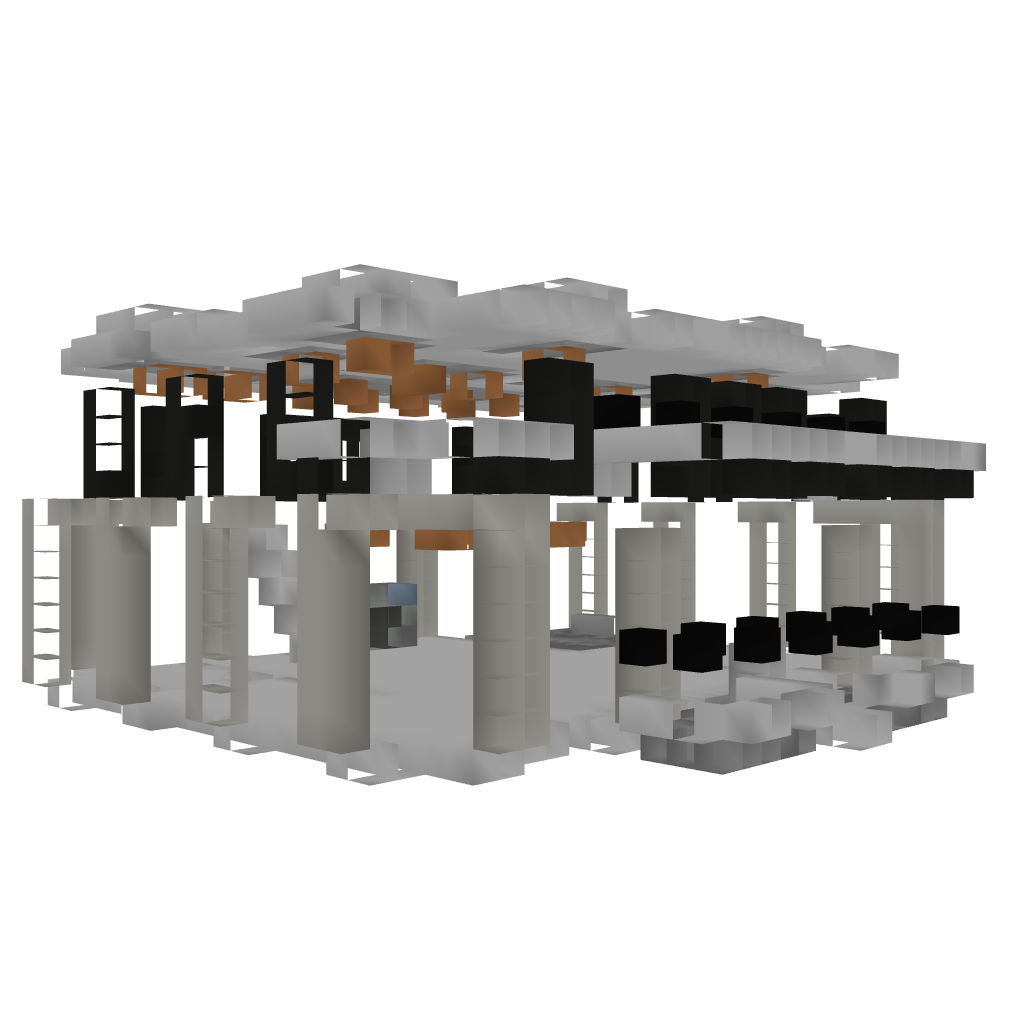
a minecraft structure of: MCSuire's Big House